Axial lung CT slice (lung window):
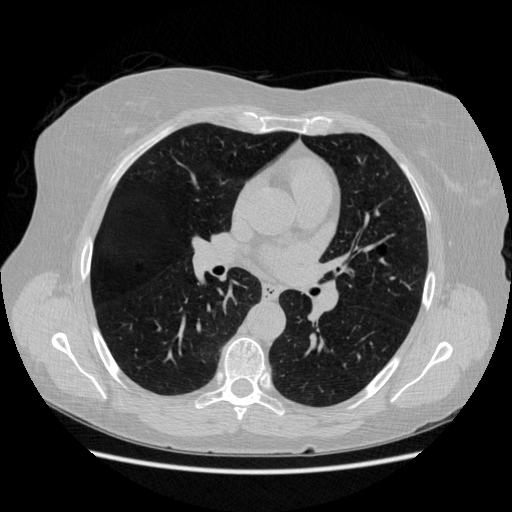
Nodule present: no